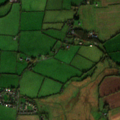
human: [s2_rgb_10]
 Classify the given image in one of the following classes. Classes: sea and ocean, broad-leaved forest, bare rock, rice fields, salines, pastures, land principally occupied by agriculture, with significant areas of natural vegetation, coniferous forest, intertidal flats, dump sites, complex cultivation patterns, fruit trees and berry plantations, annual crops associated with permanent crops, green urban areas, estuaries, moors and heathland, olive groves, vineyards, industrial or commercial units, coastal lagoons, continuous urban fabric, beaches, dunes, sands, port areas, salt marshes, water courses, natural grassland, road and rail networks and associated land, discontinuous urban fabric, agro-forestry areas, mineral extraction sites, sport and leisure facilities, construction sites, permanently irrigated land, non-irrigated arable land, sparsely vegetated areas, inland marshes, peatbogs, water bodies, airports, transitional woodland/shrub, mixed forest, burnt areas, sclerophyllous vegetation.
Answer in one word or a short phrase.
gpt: discontinuous urban fabric, non-irrigated arable land, pastures, inland marshes